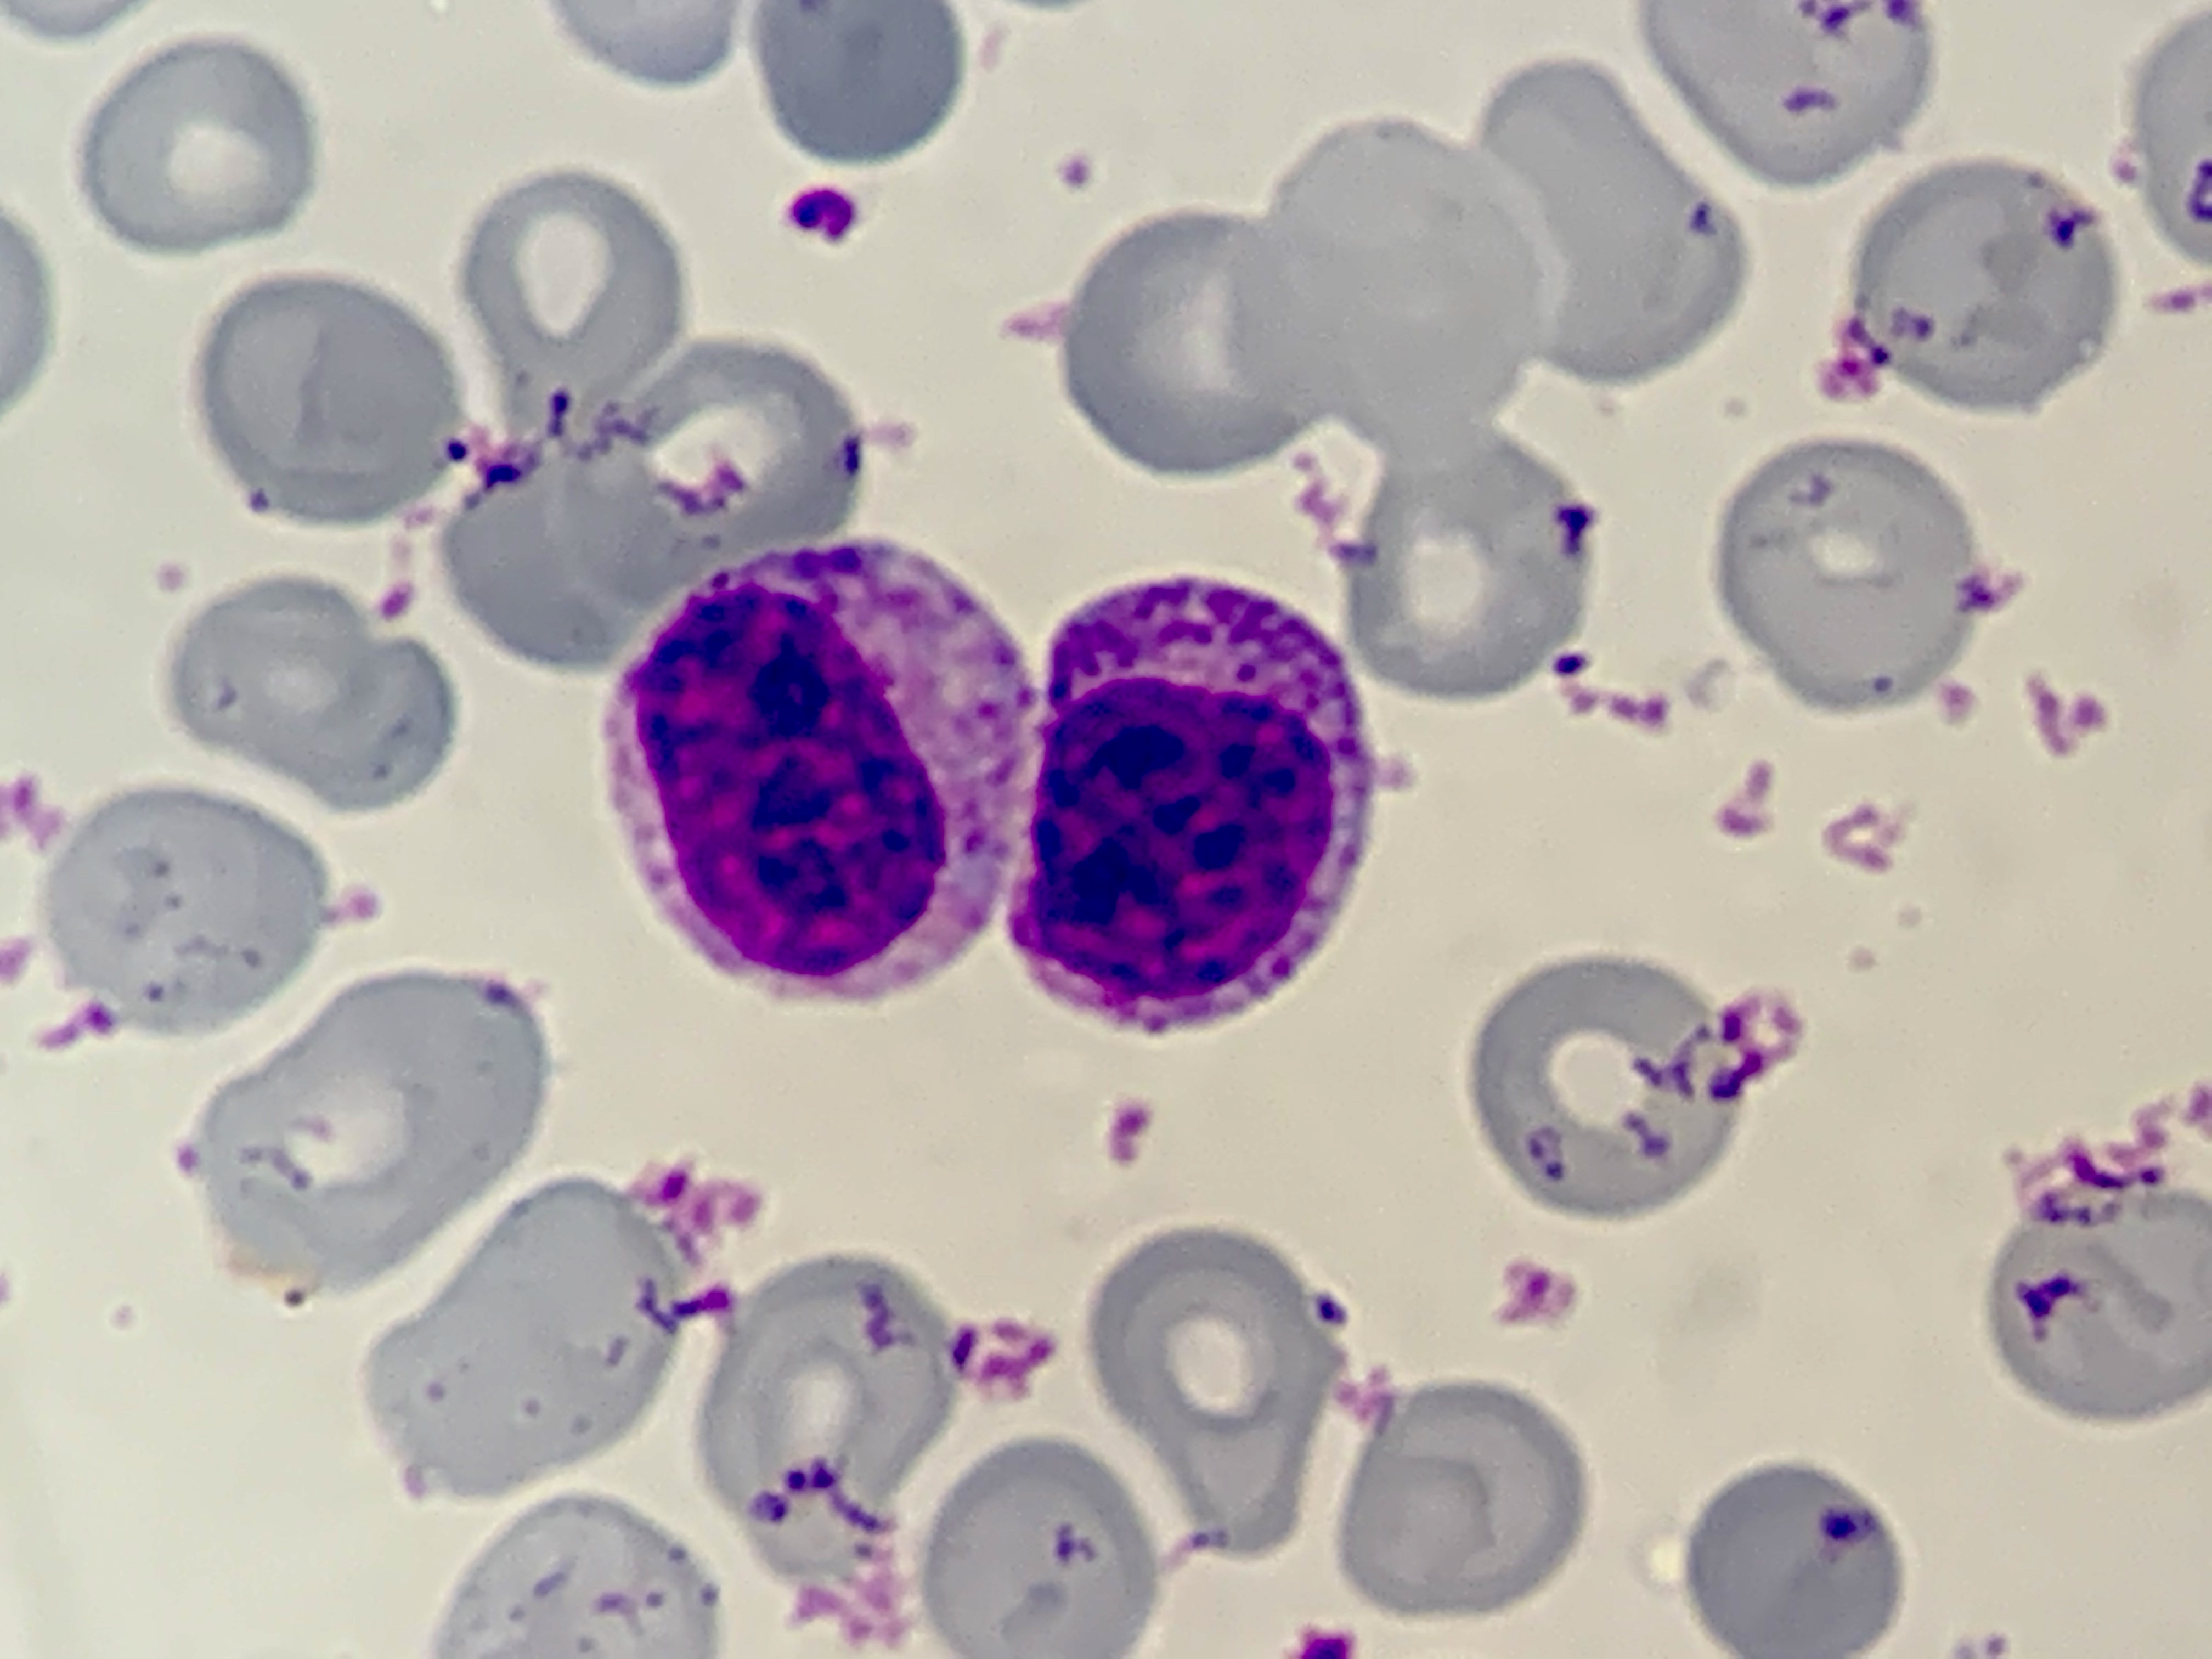
Cell type: MYELOCYTE